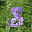
Label: 8